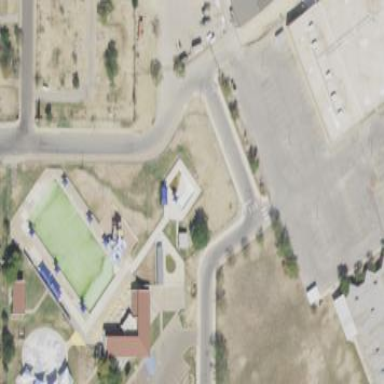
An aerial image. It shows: Sports center specializing in swimming activities located on leisure land.